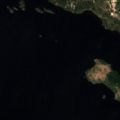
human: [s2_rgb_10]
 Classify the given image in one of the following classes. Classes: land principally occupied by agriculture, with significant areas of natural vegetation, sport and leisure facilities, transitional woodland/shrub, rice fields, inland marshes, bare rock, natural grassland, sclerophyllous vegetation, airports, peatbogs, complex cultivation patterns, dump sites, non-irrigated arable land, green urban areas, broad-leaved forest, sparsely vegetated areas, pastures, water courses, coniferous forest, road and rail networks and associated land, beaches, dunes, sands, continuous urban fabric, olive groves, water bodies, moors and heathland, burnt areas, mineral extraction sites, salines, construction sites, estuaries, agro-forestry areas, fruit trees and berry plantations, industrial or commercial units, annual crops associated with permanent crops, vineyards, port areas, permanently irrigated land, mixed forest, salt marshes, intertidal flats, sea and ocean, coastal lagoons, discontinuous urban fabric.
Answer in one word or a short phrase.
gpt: coniferous forest, water bodies